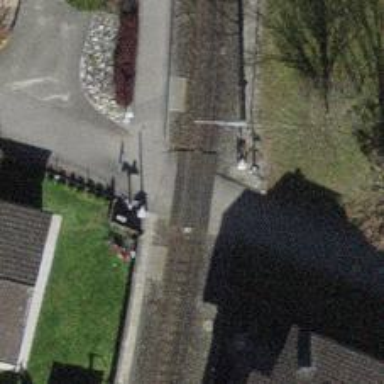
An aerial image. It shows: Crossing for the railway.